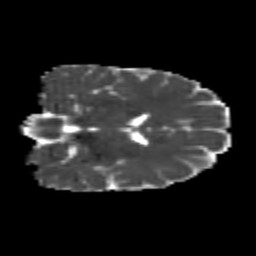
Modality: MD
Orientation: coronal
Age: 25
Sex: female
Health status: healthy
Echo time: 0.074 s